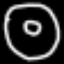
Label: donut